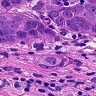
Metastatic tissue present: yes